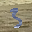
Label: 3